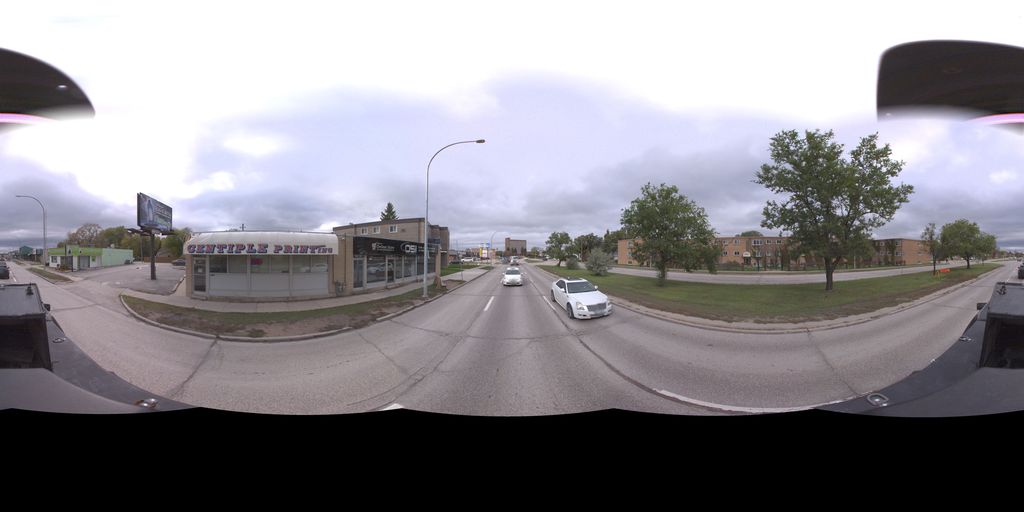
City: winnipeg